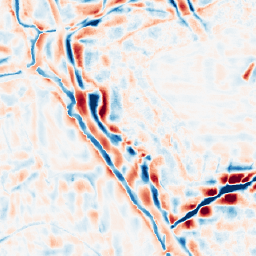
Category: wavelet
Decomposition family: wavelet_dwt
Decomposition parameters: wavelet: sym4
level: 4
Upsampling method: area
Upsampling parameters: scale: 2
Upsampling scale: 2